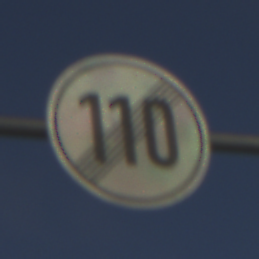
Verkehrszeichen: EndeGeschwindigkeit110
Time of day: SunriseSunset
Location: Outdoor (Nature)
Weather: PartlyCloudy
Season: NotSpecified
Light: Natural